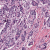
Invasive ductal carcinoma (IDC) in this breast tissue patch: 1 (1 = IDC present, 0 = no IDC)